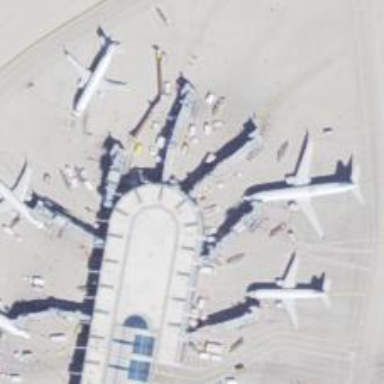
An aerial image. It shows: Airport gate.